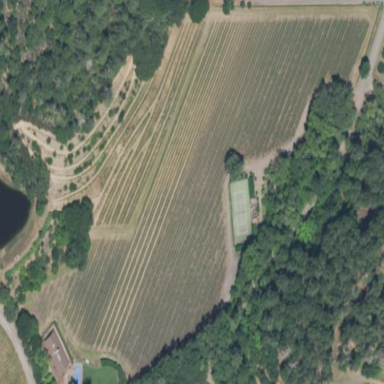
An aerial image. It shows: Vineyard growing grapes.